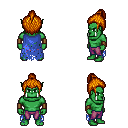
a pixel art fantasy rpg character, male body template, orc, green skin, blue tattered cape, magenta pants, dark blonde short topknot hairstyle, leather bracers, four views (front, back, left, right), 2x2 character sprite sheet, small pixel art, hard edges, no anti-aliasing